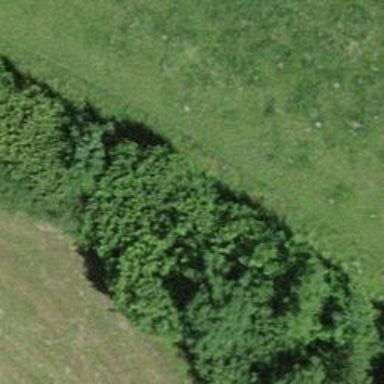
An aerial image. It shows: Hedge acting as barrier.